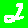
Digit: 2